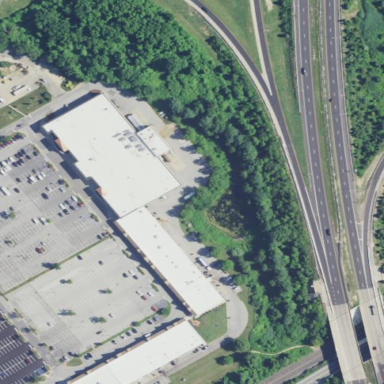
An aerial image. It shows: Supermarket located in building.